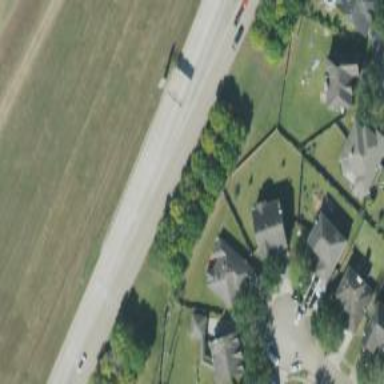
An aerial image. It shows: Secondary road with frontage road alongside.